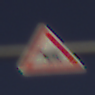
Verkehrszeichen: ViehtriebRechts
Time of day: MorningAfternoon
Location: Outdoor (RoadRail)
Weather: PartlyCloudy
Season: NotSpecified
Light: Natural